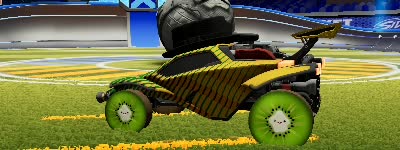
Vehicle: octane